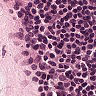
Metastatic tissue present: no